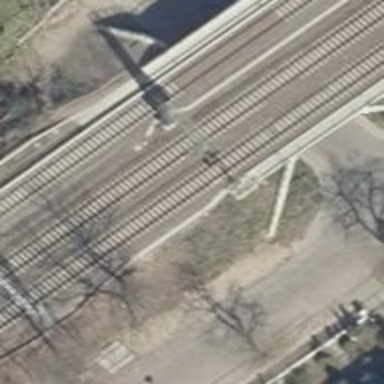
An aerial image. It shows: Railway signal.